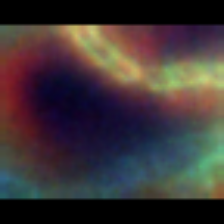
Taxon: Chaetoceros
Group: Diatoms